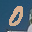
Label: 0